Question: Is it possible to position the Kendo Pie Chart labels depending on whether there is enough room for them to fit inside the Pie Chart, just like the best fit option in Excel? So if they can fit they go inside and if they can't an arrow will point to them from the outside. Possibly similar to this: <URL>
I don't mind doing it manually if I have to because I don't think Kendo has the feature built in.

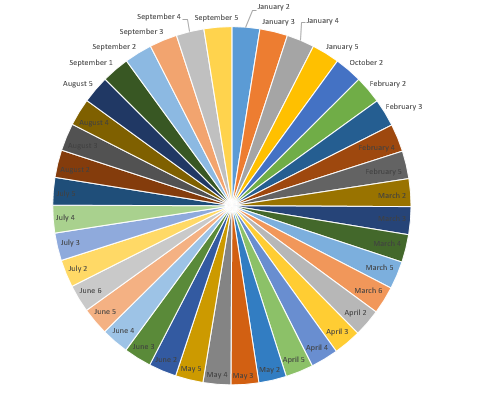
Answer: I just worked it out, it turns out kendo passes the current data item as a parameter to the position property if you set it to a function, so all I had to do was check it's percentage and if its less than 30% (or whatever you want) then it will be in the inside otherwise it will be on the outside. The same can be done with color.
'''
$("#chart").kendoChart({
series: [ {
labels: {
visible: true,
align: "circle",
position: function(e) {
if(e.percentage < 0.1)
return "outsideEnd";
else
return "insideEnd";
},
color: function(e) {
if(e.percentage < 0.1)
return "#000";
else
return "#fff";
}
},
type: "pie",
data: [2,1,3,4,2, 5]
}]
});
'''
<URL>